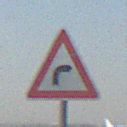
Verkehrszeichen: KurveRechts
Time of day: MorningAfternoon
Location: Outdoor (Special)
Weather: Clear
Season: NotSpecified
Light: Natural